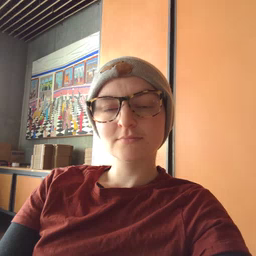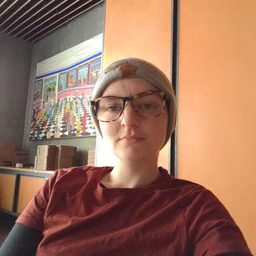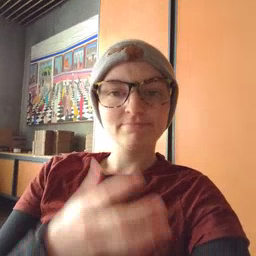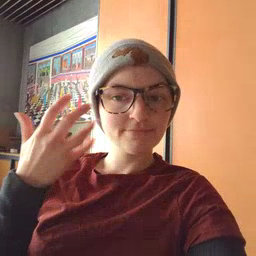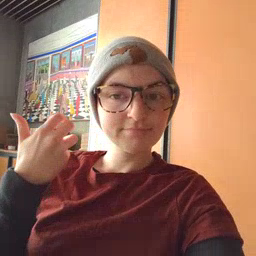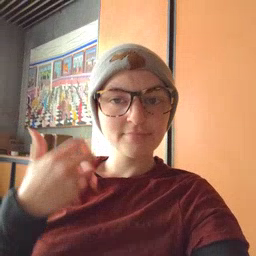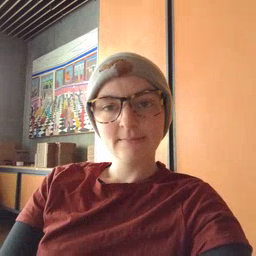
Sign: tiger